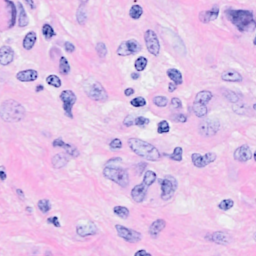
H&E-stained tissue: Breast